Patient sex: M
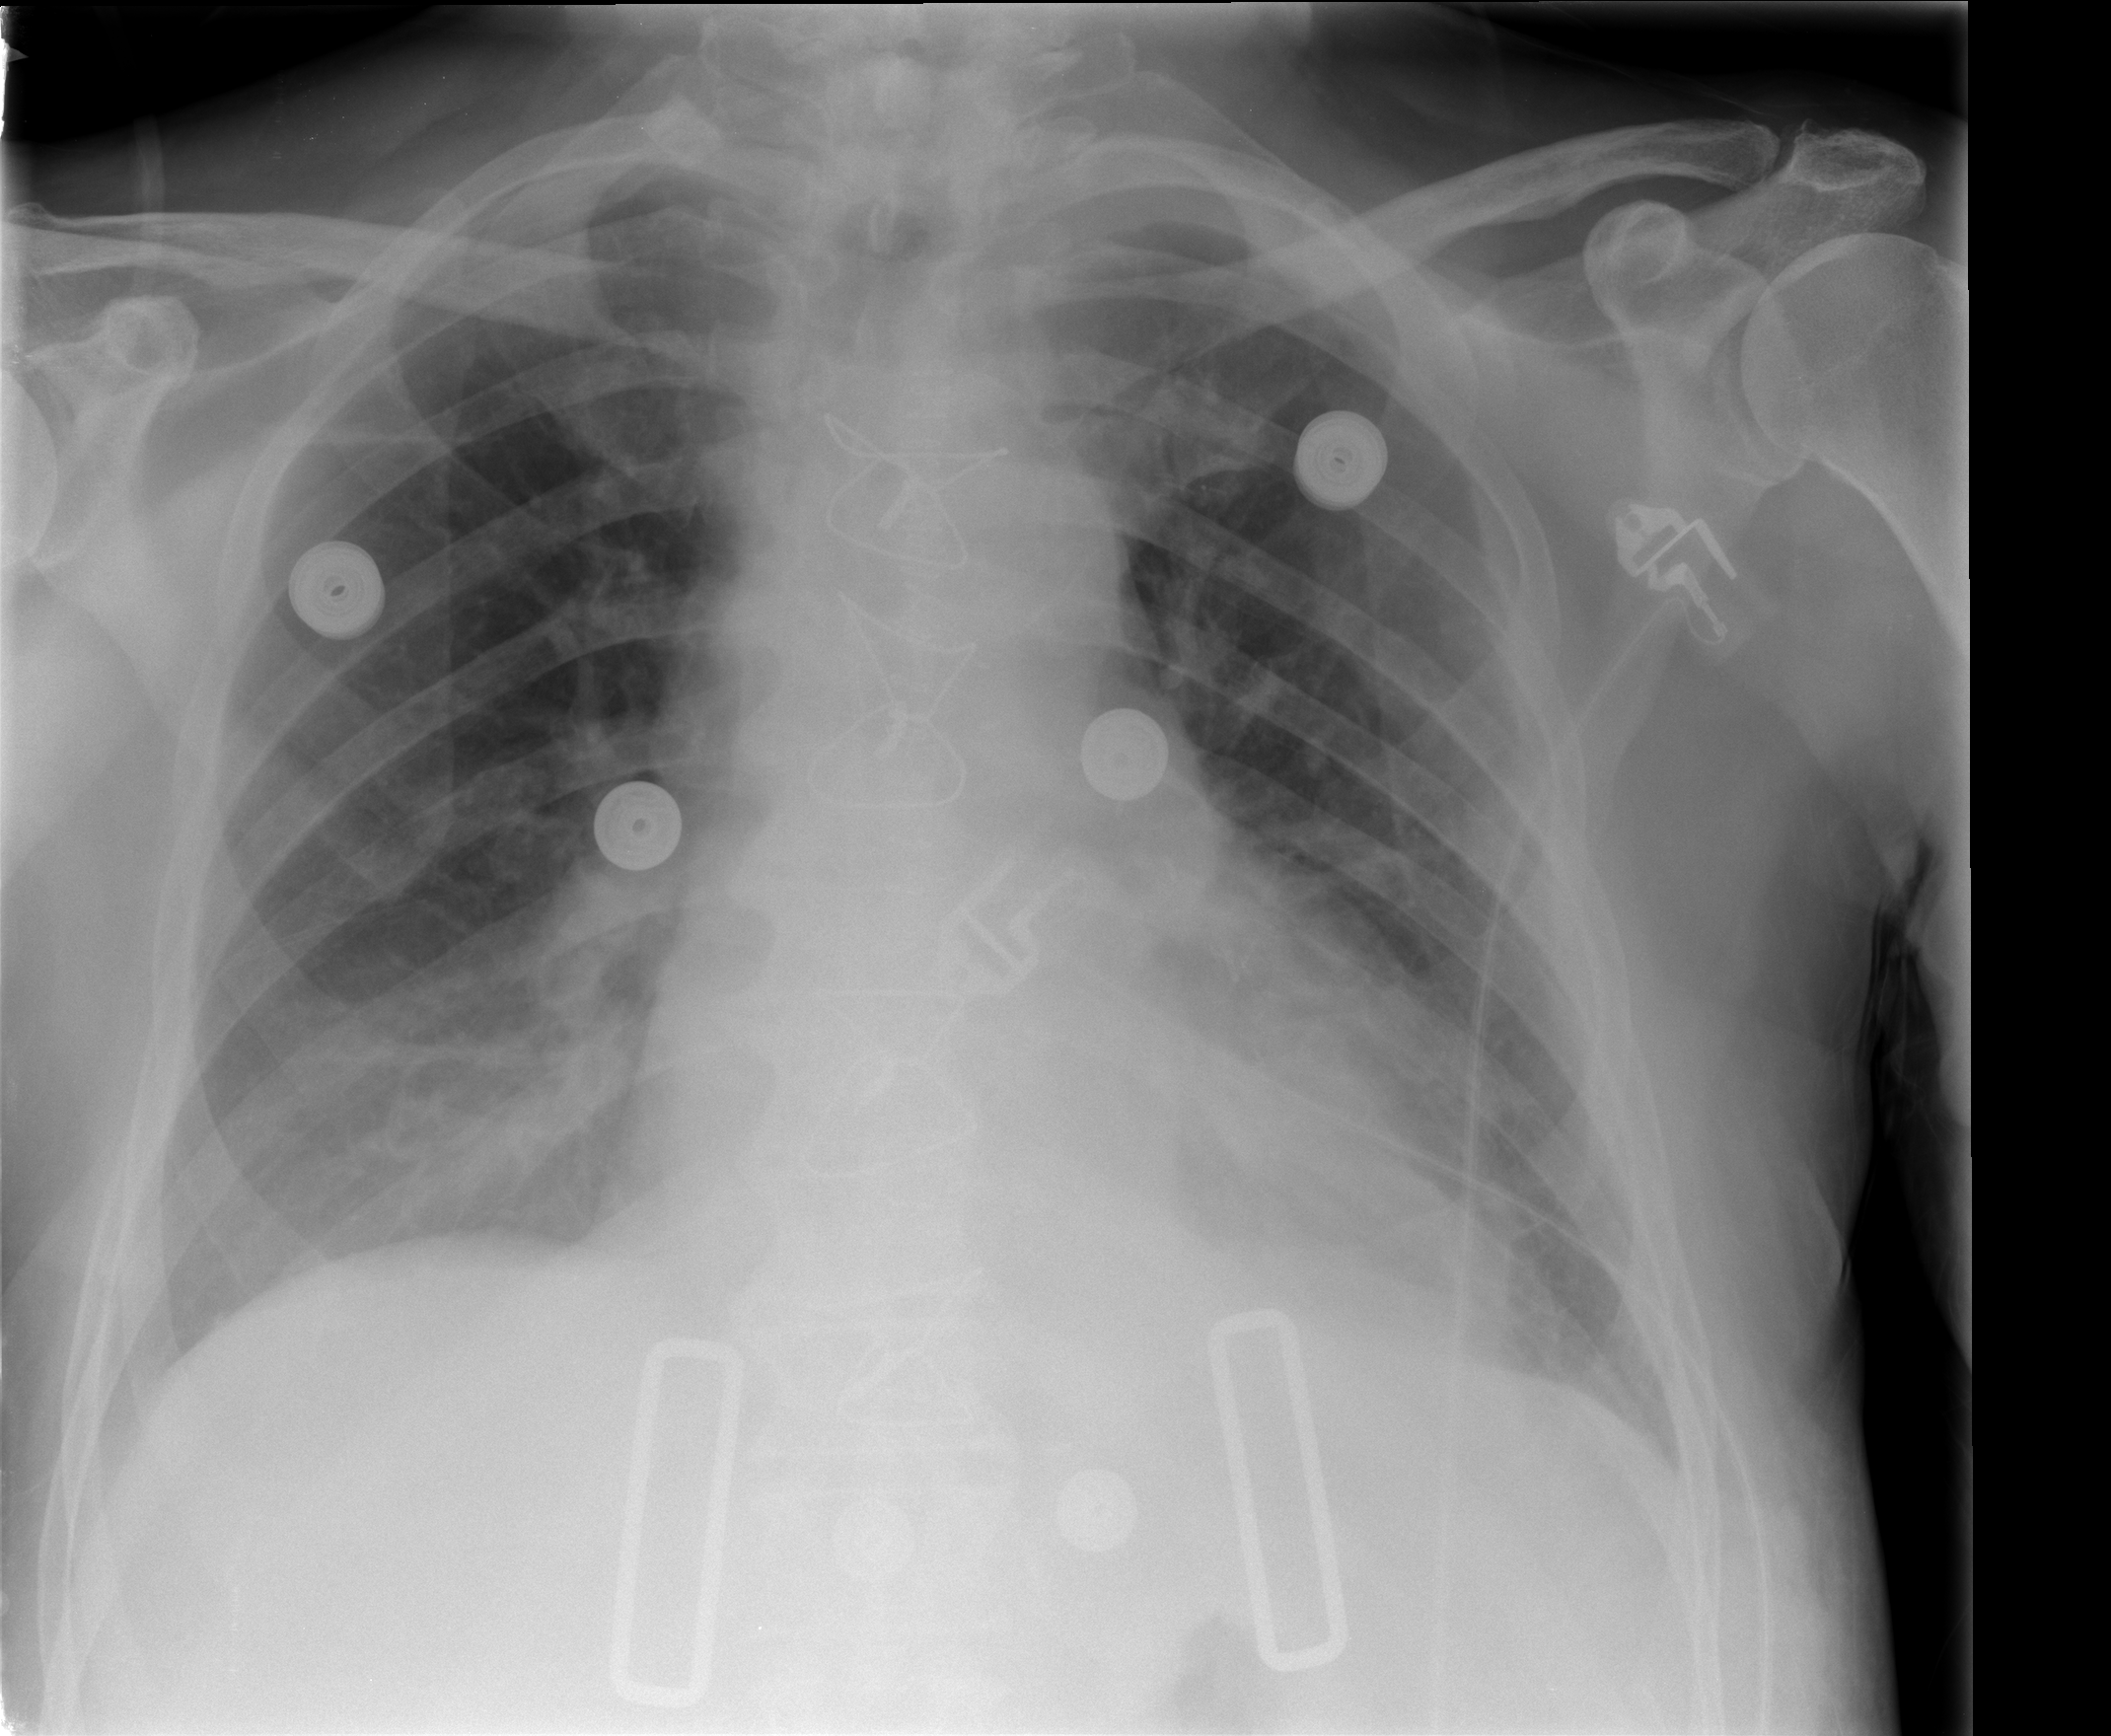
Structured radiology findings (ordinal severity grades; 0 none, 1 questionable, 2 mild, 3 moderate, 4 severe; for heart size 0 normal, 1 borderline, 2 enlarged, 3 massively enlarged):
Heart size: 0
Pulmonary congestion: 0
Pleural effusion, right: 1
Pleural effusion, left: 1
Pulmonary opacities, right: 0
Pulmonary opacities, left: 0
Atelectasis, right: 0
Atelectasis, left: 0